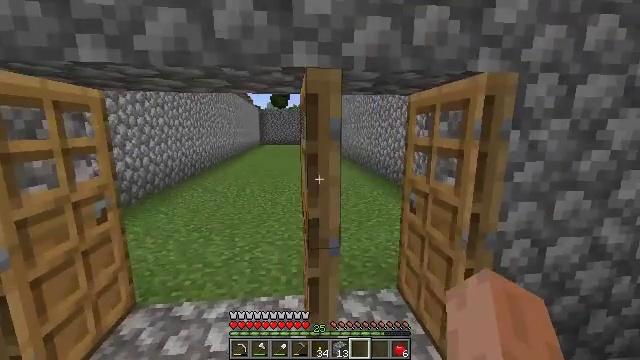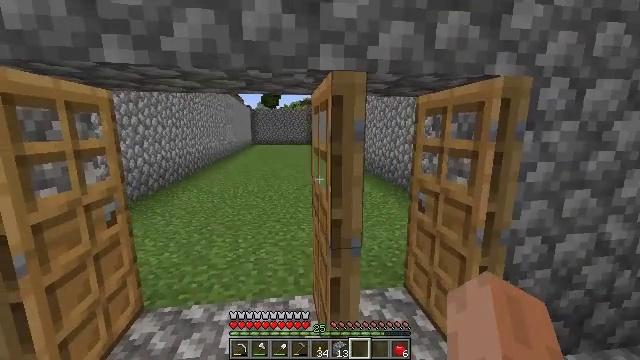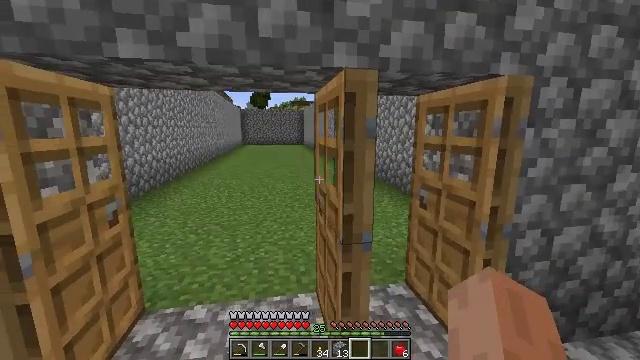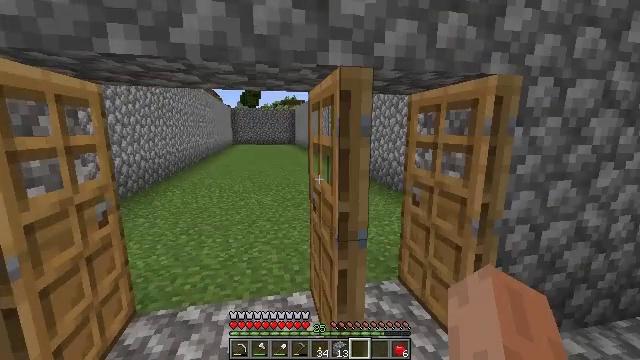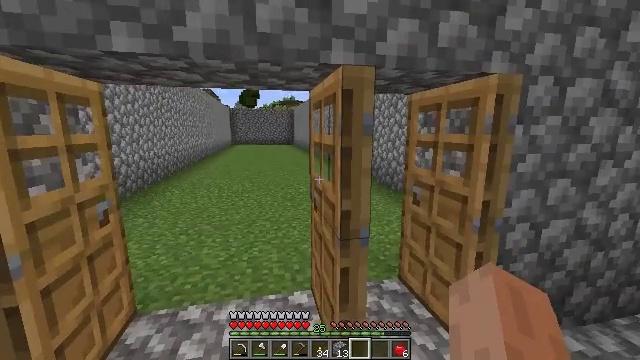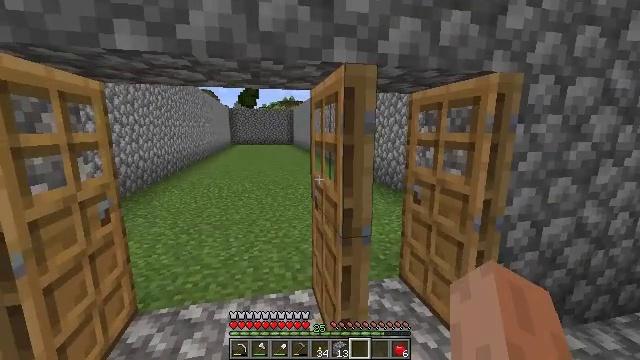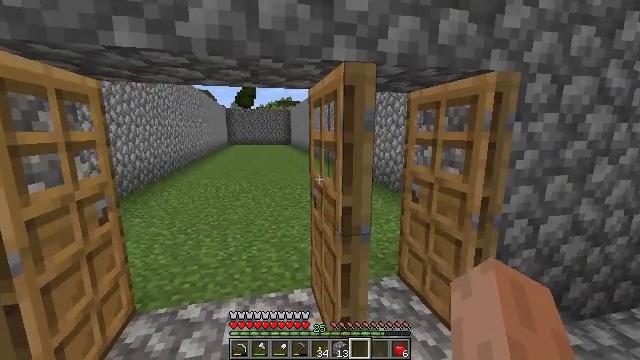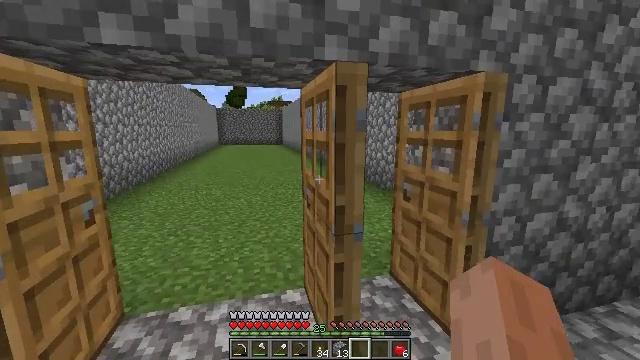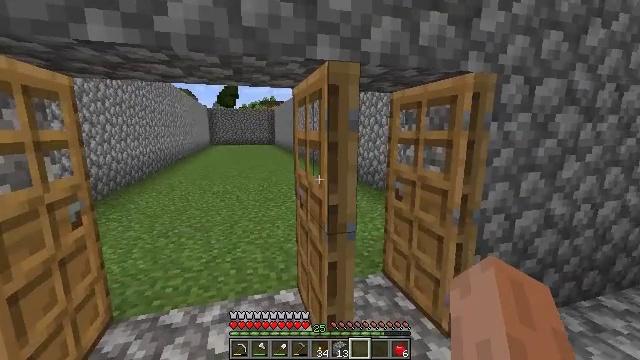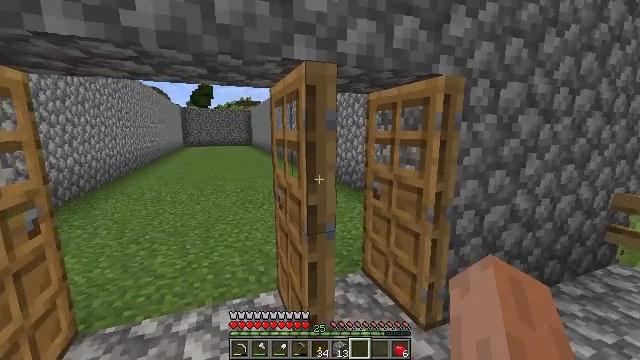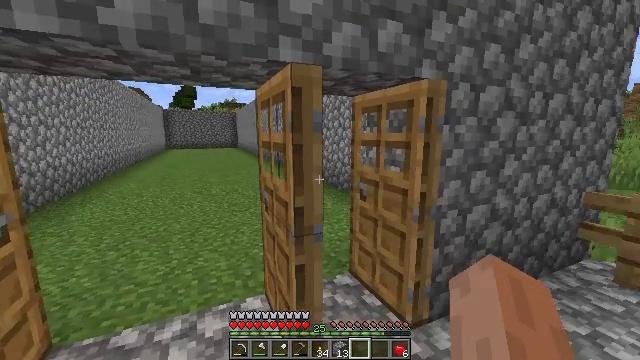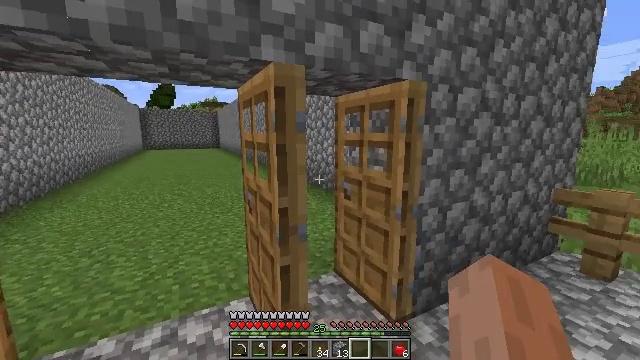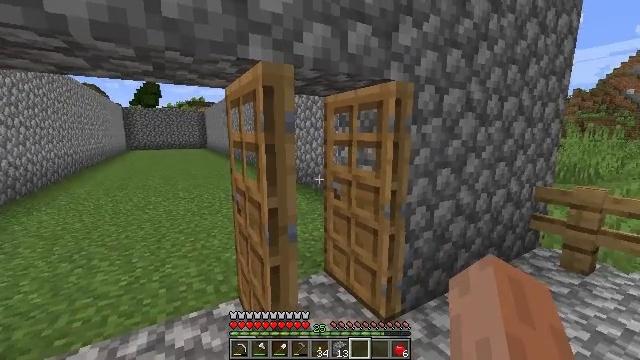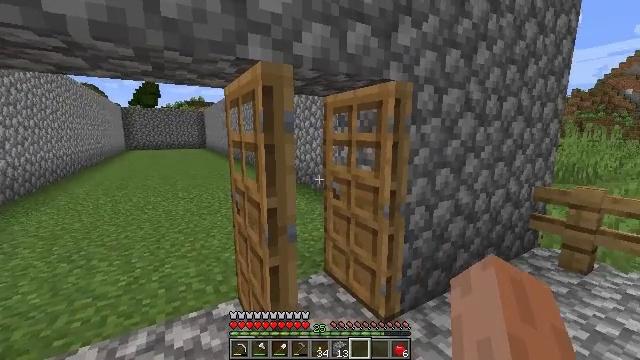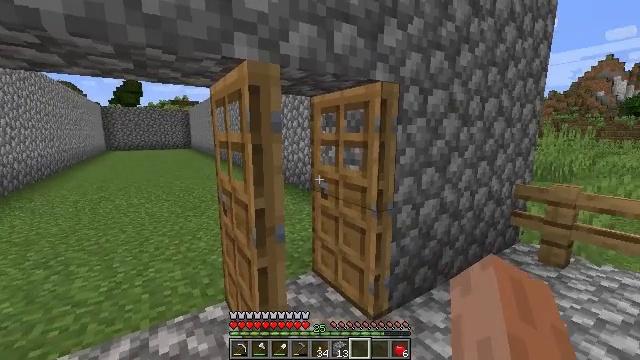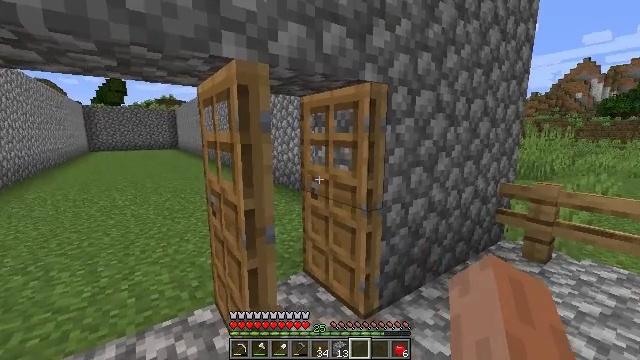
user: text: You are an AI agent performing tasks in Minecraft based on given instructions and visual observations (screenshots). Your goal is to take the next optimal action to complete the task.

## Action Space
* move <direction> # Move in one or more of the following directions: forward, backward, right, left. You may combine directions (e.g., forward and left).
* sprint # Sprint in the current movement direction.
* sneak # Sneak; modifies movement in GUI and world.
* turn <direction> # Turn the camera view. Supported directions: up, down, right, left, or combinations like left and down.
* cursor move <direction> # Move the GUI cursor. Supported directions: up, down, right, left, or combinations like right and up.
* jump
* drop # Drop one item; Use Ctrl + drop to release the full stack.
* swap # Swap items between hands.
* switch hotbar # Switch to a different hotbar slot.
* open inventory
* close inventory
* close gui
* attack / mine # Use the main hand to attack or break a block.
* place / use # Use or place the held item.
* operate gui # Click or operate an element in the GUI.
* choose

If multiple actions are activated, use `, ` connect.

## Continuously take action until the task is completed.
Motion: motion action
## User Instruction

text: Destroy the oak door to retrieve it.
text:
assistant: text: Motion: turn right
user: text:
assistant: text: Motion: turn right
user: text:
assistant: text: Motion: turn right
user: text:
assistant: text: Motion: no_op
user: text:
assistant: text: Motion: no_op
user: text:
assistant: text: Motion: no_op
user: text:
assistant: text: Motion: turn right
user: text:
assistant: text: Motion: turn right
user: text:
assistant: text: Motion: turn right
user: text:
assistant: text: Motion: turn right
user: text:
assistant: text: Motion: turn right
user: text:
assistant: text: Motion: turn right
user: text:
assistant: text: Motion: no_op
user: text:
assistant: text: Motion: turn right
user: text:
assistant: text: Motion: turn right
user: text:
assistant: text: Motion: turn right
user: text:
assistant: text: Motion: turn right
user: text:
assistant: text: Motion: use / place
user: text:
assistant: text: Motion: use / place
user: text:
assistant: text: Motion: use / place
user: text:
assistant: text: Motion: turn left
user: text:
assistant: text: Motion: turn left
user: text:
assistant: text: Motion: turn left
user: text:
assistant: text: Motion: turn left
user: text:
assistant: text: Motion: turn left
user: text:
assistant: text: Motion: no_op
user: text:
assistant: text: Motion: no_op
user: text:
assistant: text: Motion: no_op
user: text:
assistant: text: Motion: no_op
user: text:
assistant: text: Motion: no_op